Question: Right now we have a web page with a bunch of link sections on one page. Each section has a header like so:

This header background is actually two images. The first is just a rectangle and the second has the slanted side on it. As I was looking at this solution, I was wondering if I could solve this with CSS instead of images. While I am not a CSS guru, I did look at a number of examples and was able to get something similar working. However, when I attempt to put text on top of the background, it ends up above the color instead of inside it. The CSS I have also has a fixed size, which is less than idea. I would rather specify a percentage of the available area and have it fill in the color.
Here is the code I've been working with:
'''
<STYLE type="text/css">
.mini_banner
{
display:inline;
border-bottom:30px solid blue;
border-left:0px solid transparent;
border-right:30px solid transparent;
}
</STYLE>
'''
I wanted to apply this to a cell in a table. I also don't want to break compatibility with modern browsers. My "customers" (mostly internal people) are going to be primarily on IE8 or later but I don't want to limit myself if I can help it.
So first, is this possible? Second, how would I accomplish this? And third, is there a way to make it relative in scale instead of fixed?
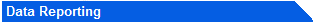
Answer: I would say that you'll have less headaches all the way around if you revert to using a single background image - in this case, a white image with the notch cut out (a PNG-24 with alpha transparency). Make it bigger than you think you need by about 200%, then do something like this:
'''
.minibanner {
background: blue url(..images/notch.png) no-repeat middle right;
font-size: 1.5em;
}
'''
The reason is that relying on border sizes may result in some whackiness across browsers, and it will definitely look weird if any element runs to two lines.
If you make the notch image 200-300% larger, but vertically align it in the middle of the background, and you increase the font-size, the box will grow, but your white notch will grow right along with it.
UPDATE:
The only other way I can see pulling this off is to add a non-semantic element, such as a or something similar, after your text:
'''
<div>
<p>Hello text</p>
<span></span>
</div>
'''
Then in your CSS:
'''
p {
background: blue;
color: white;
float: left;
padding: 0 20px;
height: 50px;
margin:0;
line-height: 50px;
}
span {
width: 0;
height: 0;
border-top: 50px solid transparent;
border-bottom: 0px solid transparent;
display: inline-block;
border-left: 50px solid blue;
}
'''
See this <URL>.
<URL>. Now, I've only tried this on a webkit based browser, and it works. You will have to adjust the heights every time you want to change font size, so that is a drawback.